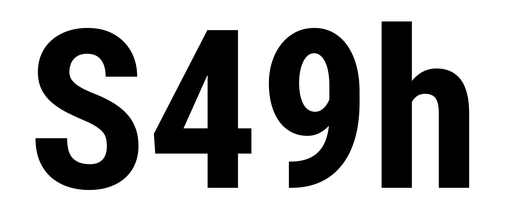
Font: Roboto_Condensed_Bold